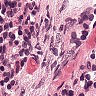
Metastatic tissue present: no